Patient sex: M
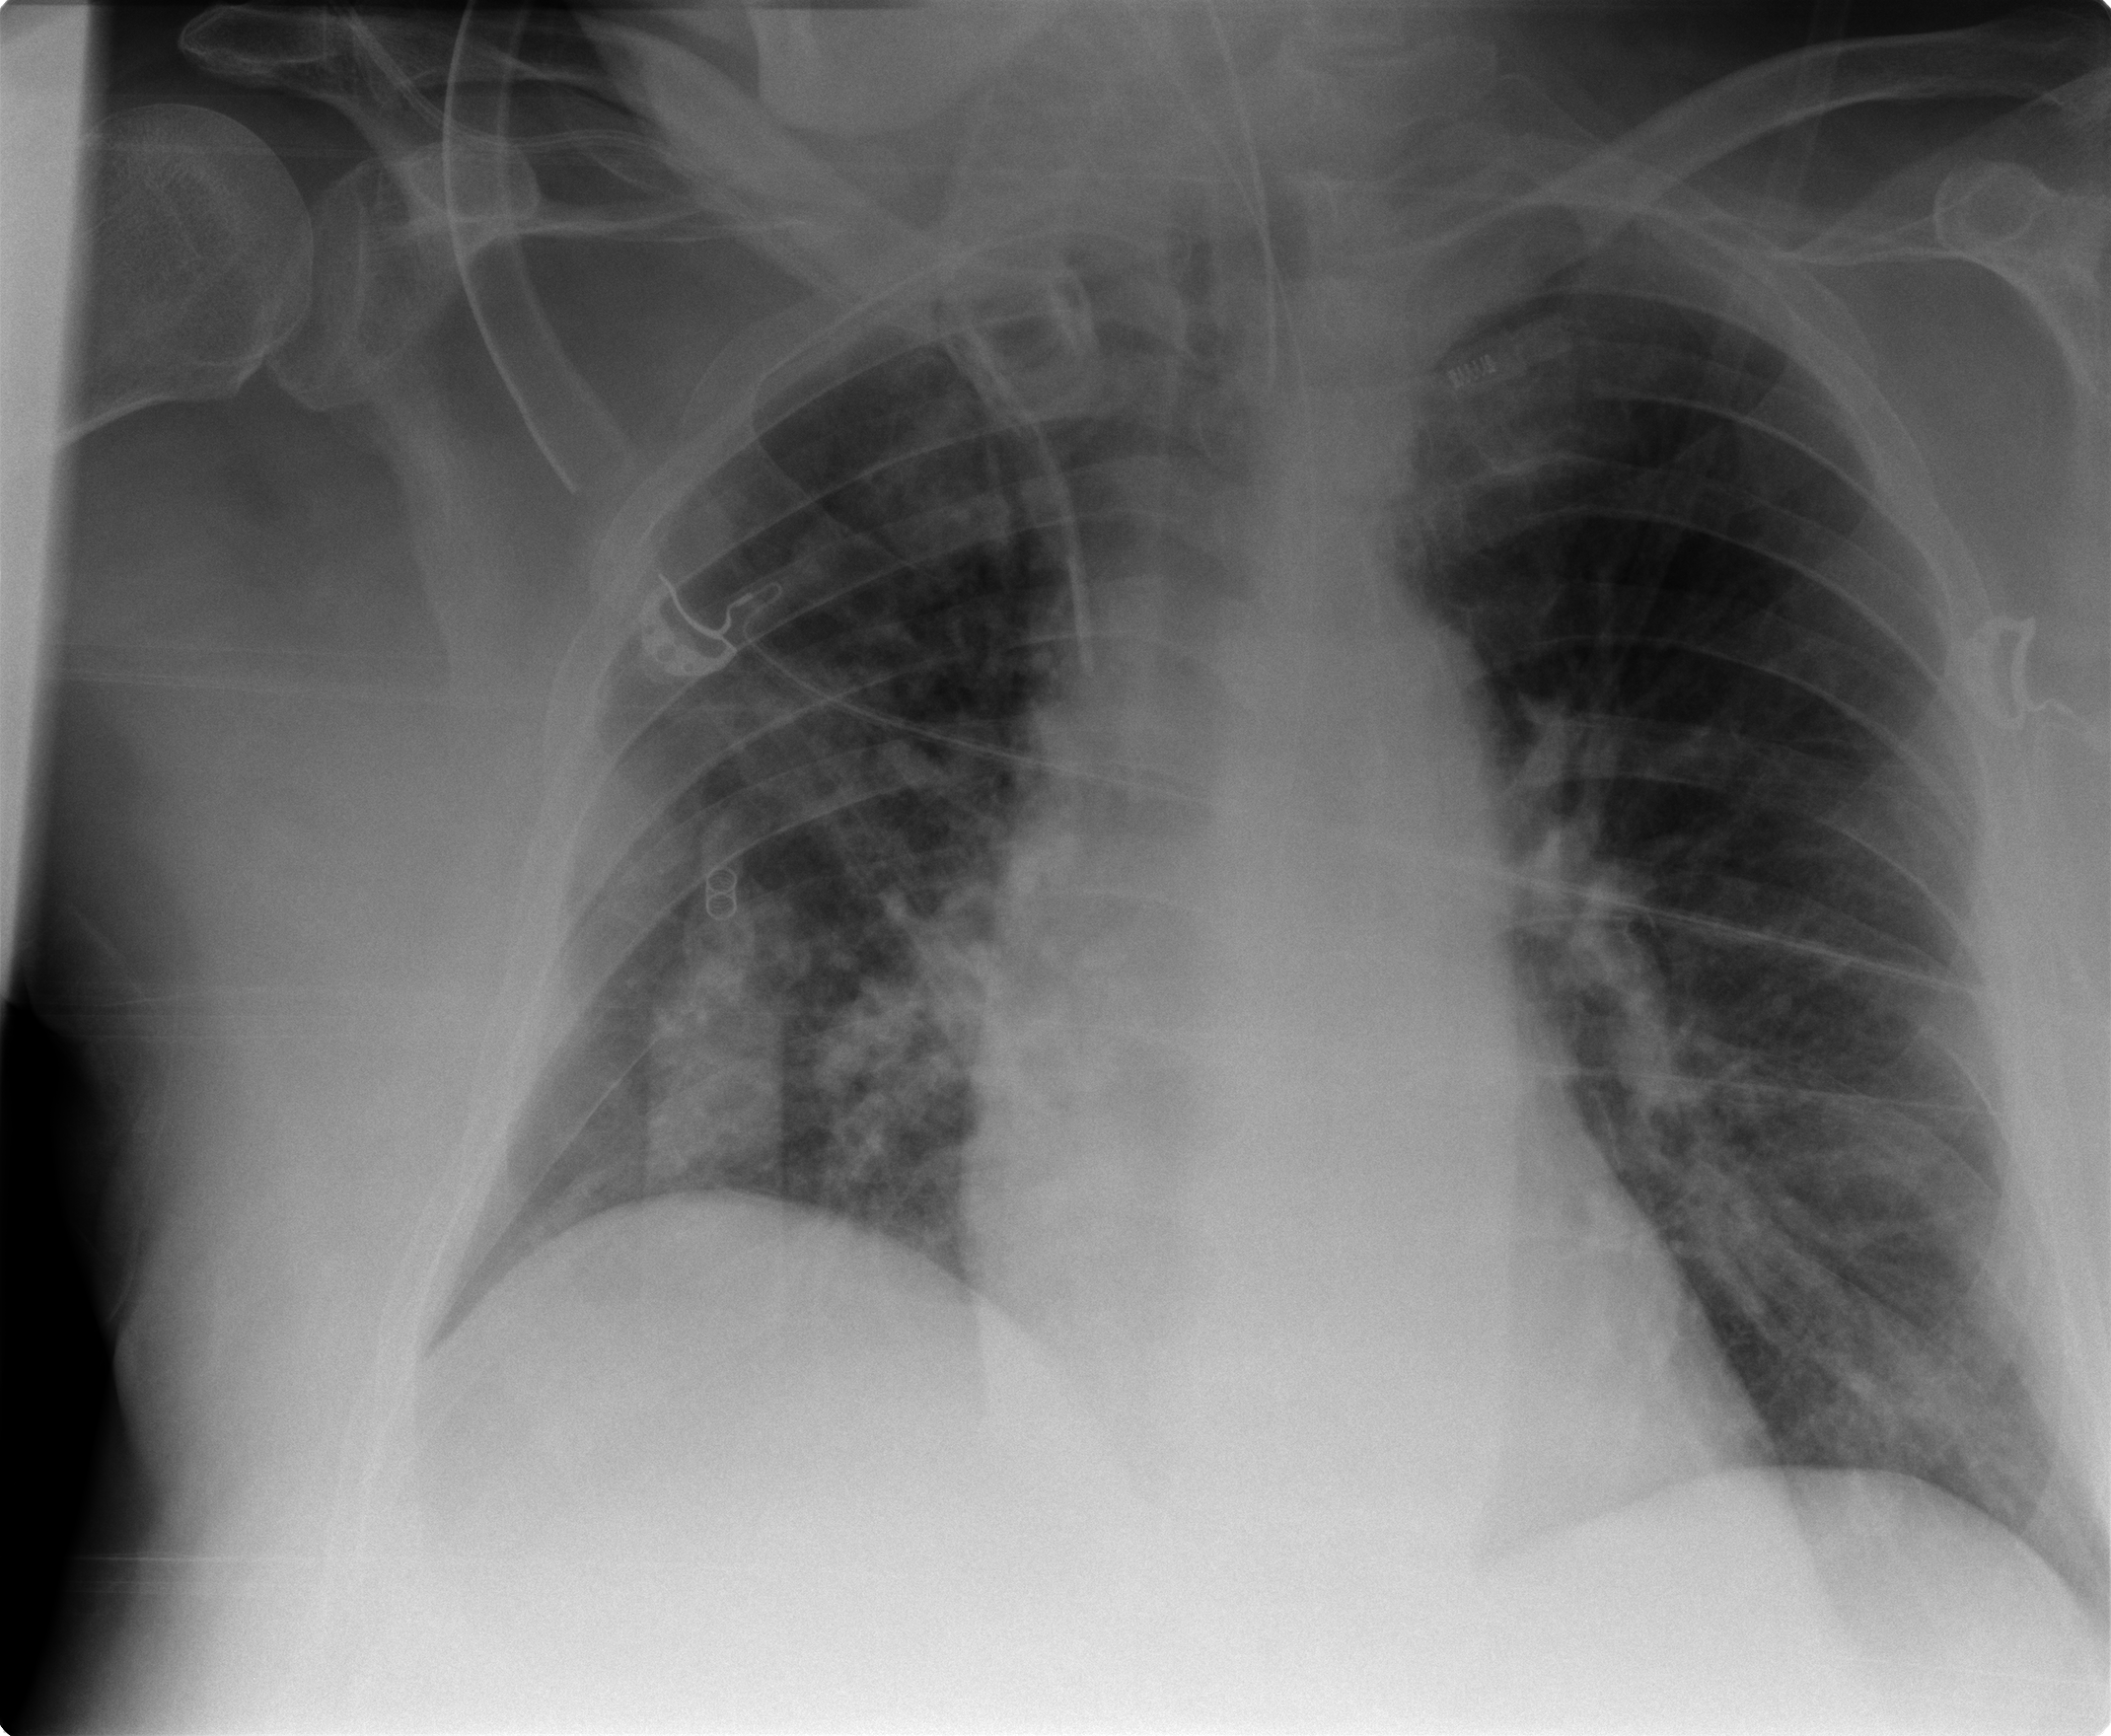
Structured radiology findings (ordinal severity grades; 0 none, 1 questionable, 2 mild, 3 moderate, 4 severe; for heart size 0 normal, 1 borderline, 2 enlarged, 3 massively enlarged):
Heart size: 0
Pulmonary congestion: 2
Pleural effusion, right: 0
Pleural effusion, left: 1
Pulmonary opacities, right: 2
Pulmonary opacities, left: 2
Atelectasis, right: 2
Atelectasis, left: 2